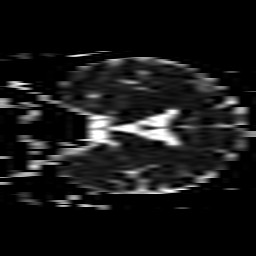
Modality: ADC
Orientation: coronal
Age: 57
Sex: male
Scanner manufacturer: philips
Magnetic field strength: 1.5 T
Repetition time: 5.019 s
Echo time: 0.07843 s